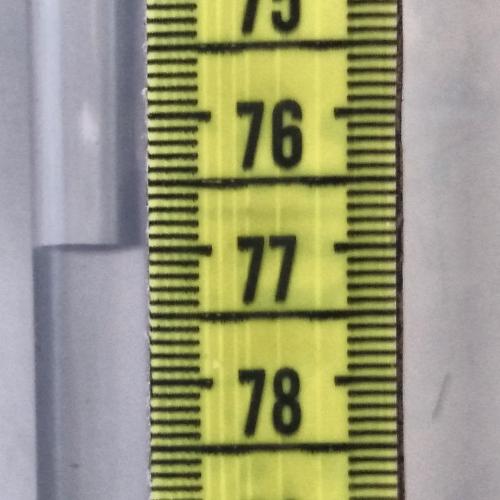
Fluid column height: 77.0 cm